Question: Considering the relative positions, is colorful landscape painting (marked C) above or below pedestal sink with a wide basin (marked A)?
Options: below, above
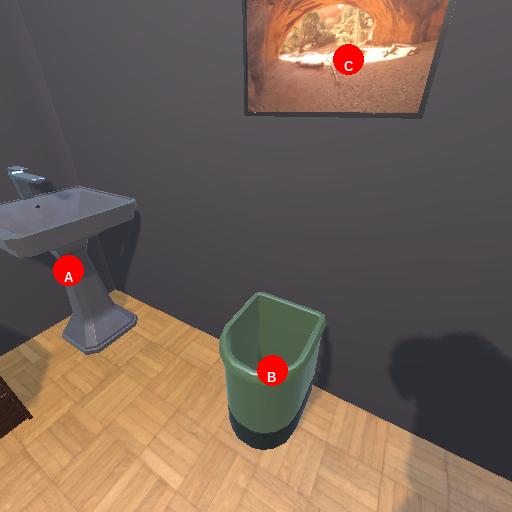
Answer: below